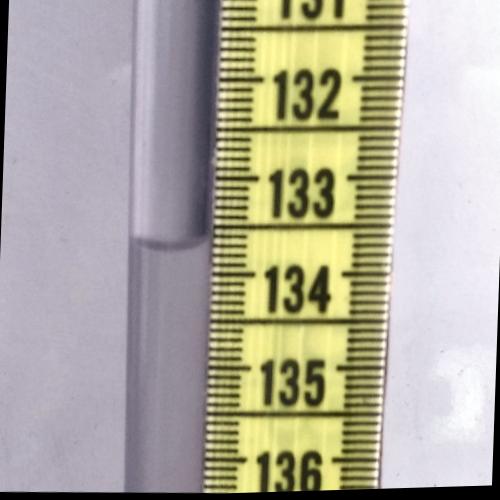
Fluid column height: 133.7 cm